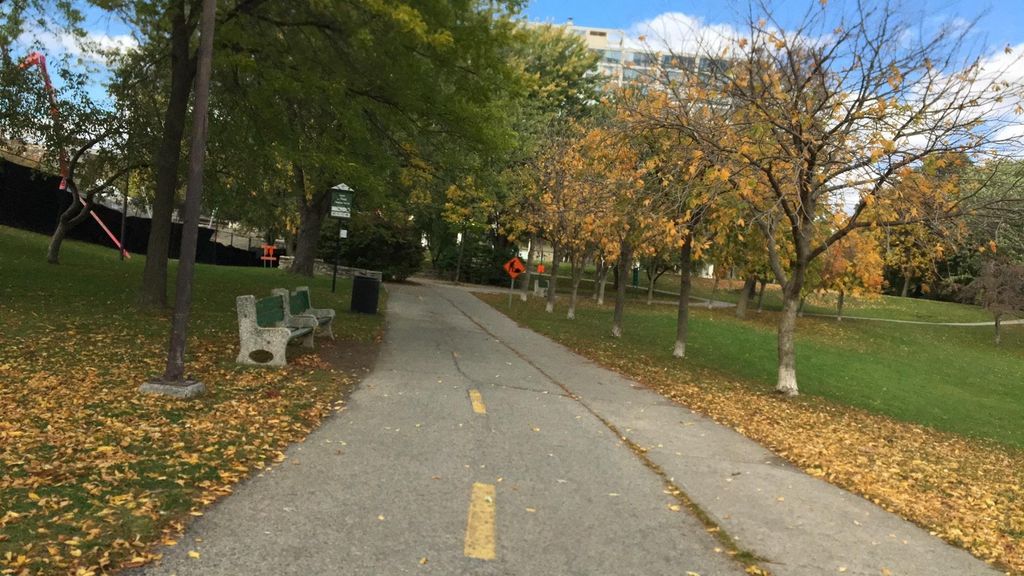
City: montreal